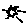
Label: sun